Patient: sex M, age 56
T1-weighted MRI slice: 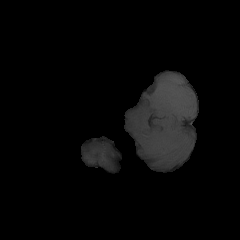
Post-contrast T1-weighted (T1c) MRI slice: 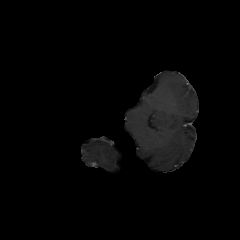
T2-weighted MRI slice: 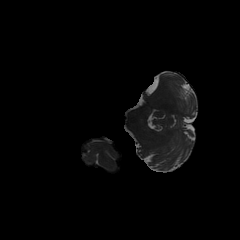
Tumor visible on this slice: no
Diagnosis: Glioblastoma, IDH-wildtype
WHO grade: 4